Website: macys
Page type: customer-info-address
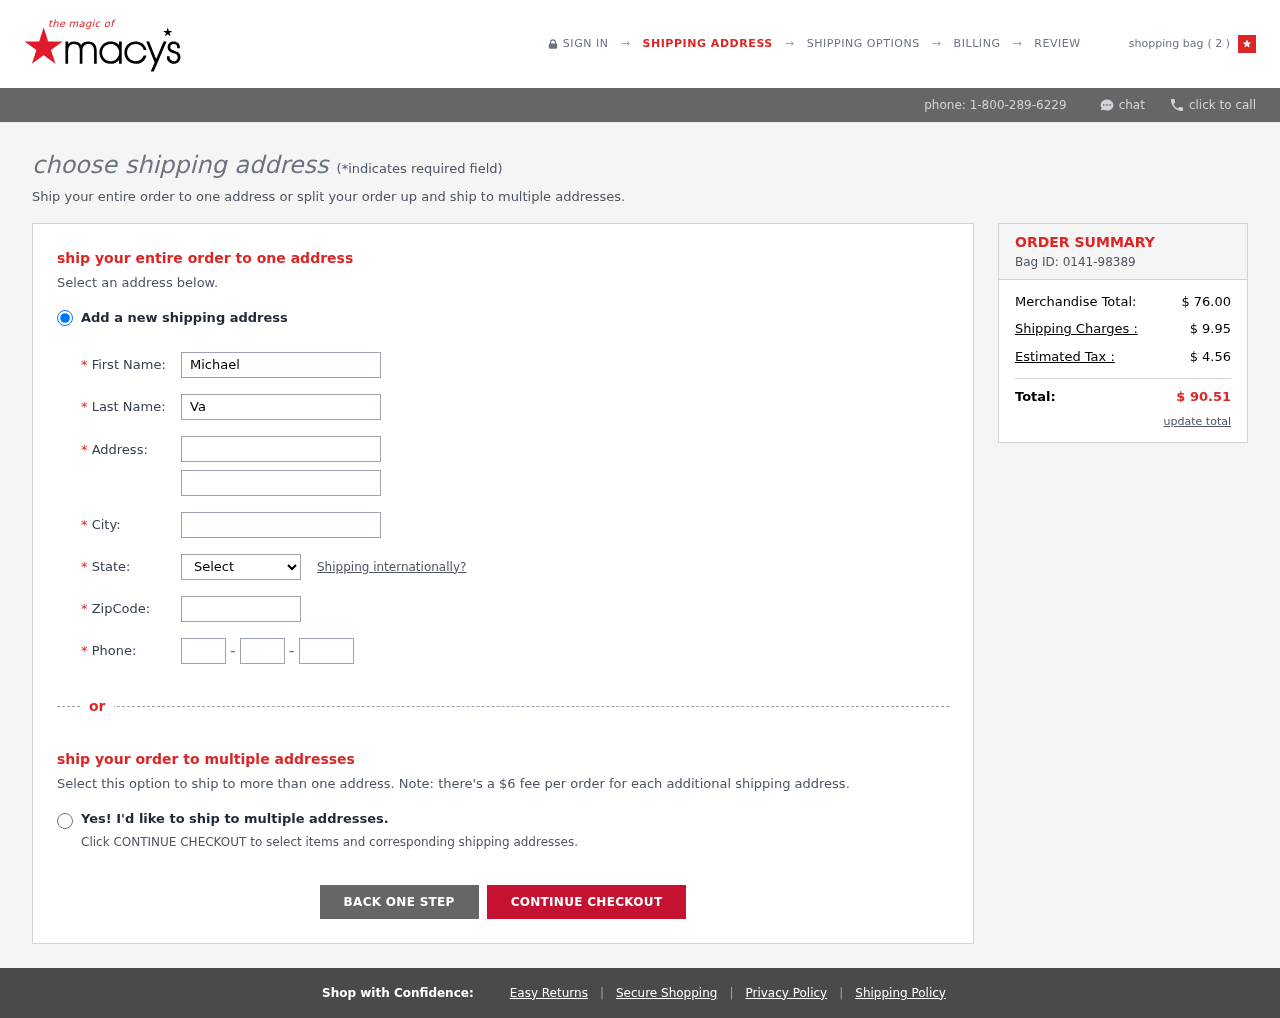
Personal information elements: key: PII_CITY
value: South Melissachester
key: PII_FIRSTNAME
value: Michael
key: PII_LASTNAME
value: Vaughn
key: PII_PHONE_AREA
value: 937
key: PII_PHONE_PREFIX
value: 332
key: PII_PHONE_SUFFIX
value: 0935
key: PII_POSTCODE
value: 56990
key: PII_STATE_ABBR
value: WV
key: PII_STREET
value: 957 Samuel Springs Suite 948
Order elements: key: ORDER_NUM_ITEMS
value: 2
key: ORDER_ID
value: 0141-98389
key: ORDER_SUBTOTAL
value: $ 76.00
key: ORDER_SHIPPING_COST
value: $ 9.95
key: ORDER_TAX
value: $ 4.56
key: ORDER_TOTAL
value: $ 90.51